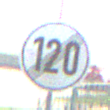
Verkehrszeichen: EndeGeschwindigkeit120
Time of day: MorningAfternoon
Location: Outdoor (Special)
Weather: Clear
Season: NotSpecified
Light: Natural